Field crop: maize
Growth stage: 1
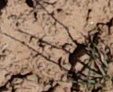
Species: lolium